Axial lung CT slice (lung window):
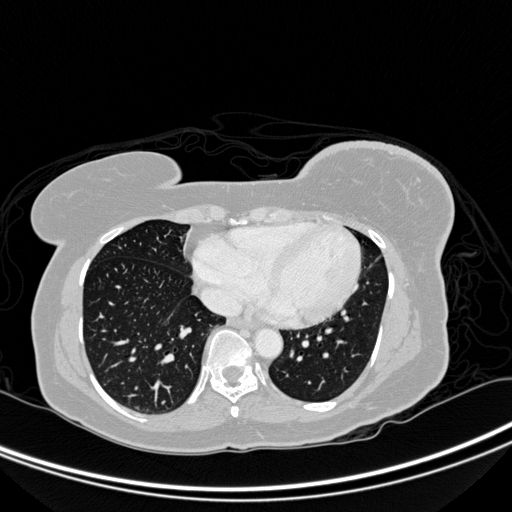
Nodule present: no